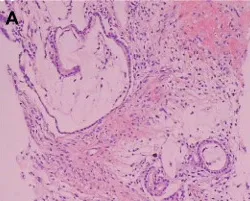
Histopathological and immunohistochemical findings of the tumor. (B) Hematoxylin and Eosin stained section of TUPKP specimen manifested multifocal mucinous adenocarcinoma with diffuse infiltration. GS was 4 + 3 = 7.
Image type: pathology (congo_red)